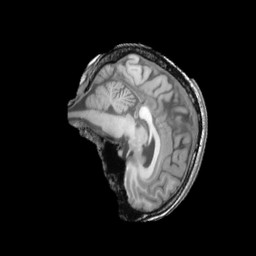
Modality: T1w
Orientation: sagittal
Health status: ill
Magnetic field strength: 3 T